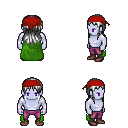
a pixel art fantasy rpg character, male body template, dark elf, purple skin, green cape, magenta pants, white unkempt hairstyle, red bandana, maroon shoes, four views (front, back, left, right), 2x2 character sprite sheet, small pixel art, hard edges, no anti-aliasing